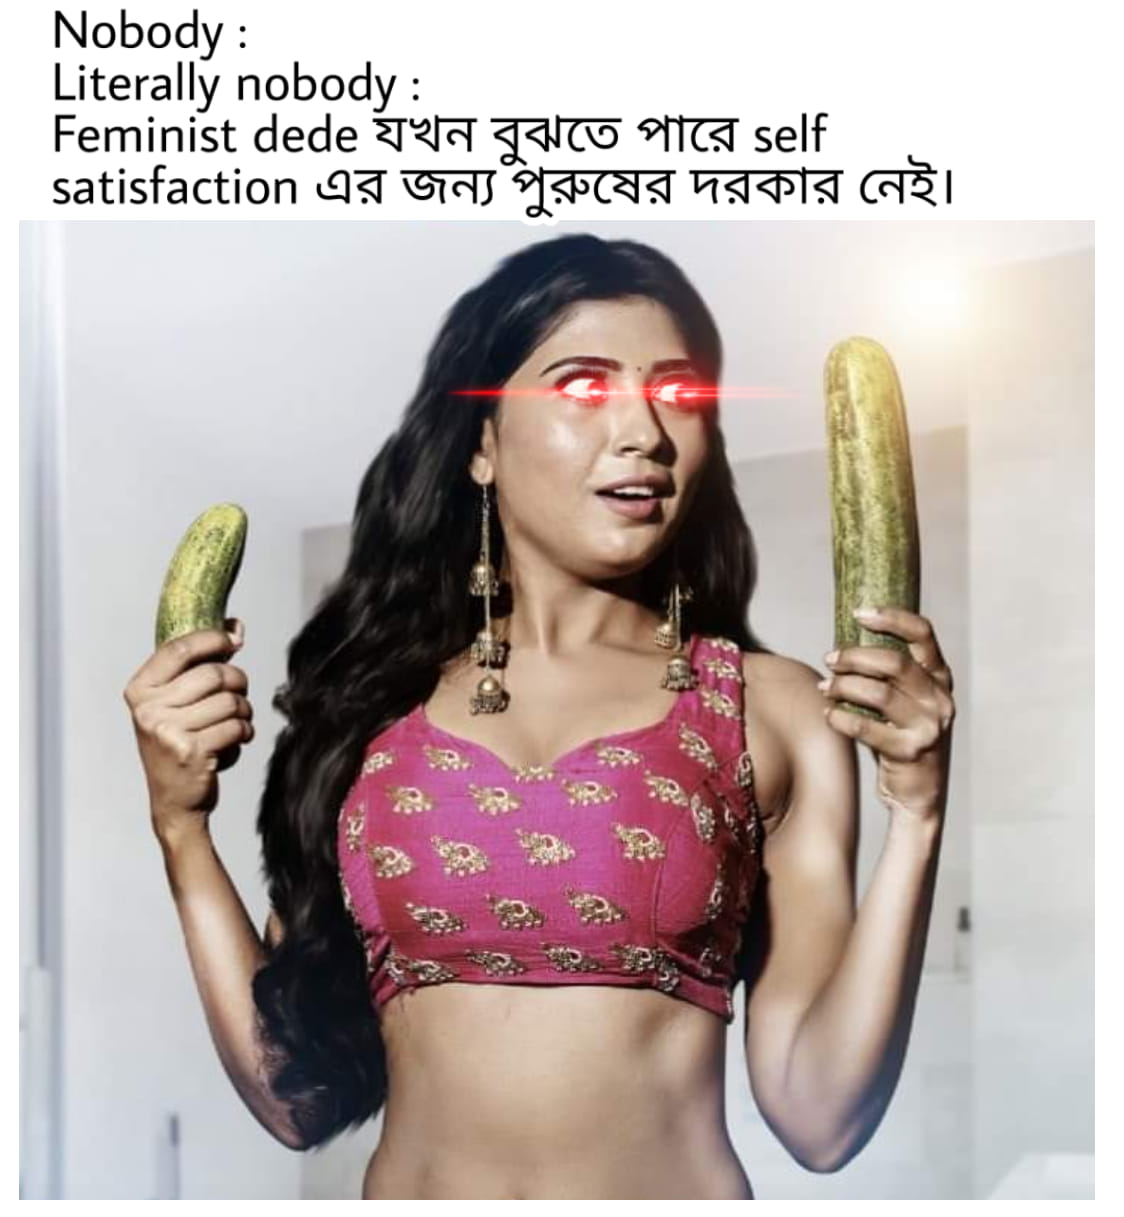
Caption: Nobody : Literally Nobody :   Feminist dede যখন বুঝতে পারে self satisfaction    এর জন্য পুরুষের দরকার নেই ।
Label: hate